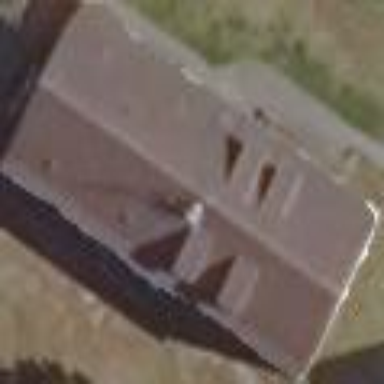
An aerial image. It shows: Gabled roof on building that houses apartments.